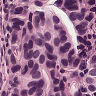
Metastatic tissue present: yes